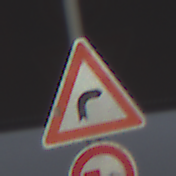
Verkehrszeichen: KurveRechts
Zusatzzeichen unten: UeberholverbotKraftfahrzeuge
Umgebung: Outdoor, Suburban
Tageszeit: MorningAfternoon
Wetter: Overcast
Licht: Natural
Jahreszeit: NotSpecified
Kontrast: LowContrast